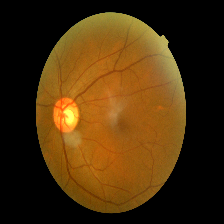
Diabetic retinopathy grade: Mild